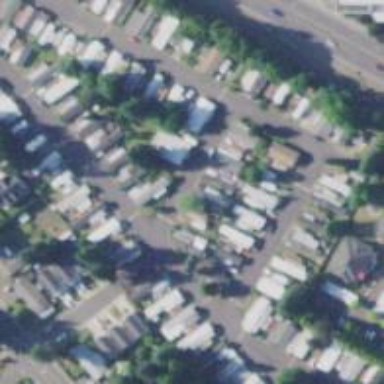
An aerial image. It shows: Residential area designated as trailer park.